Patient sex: M
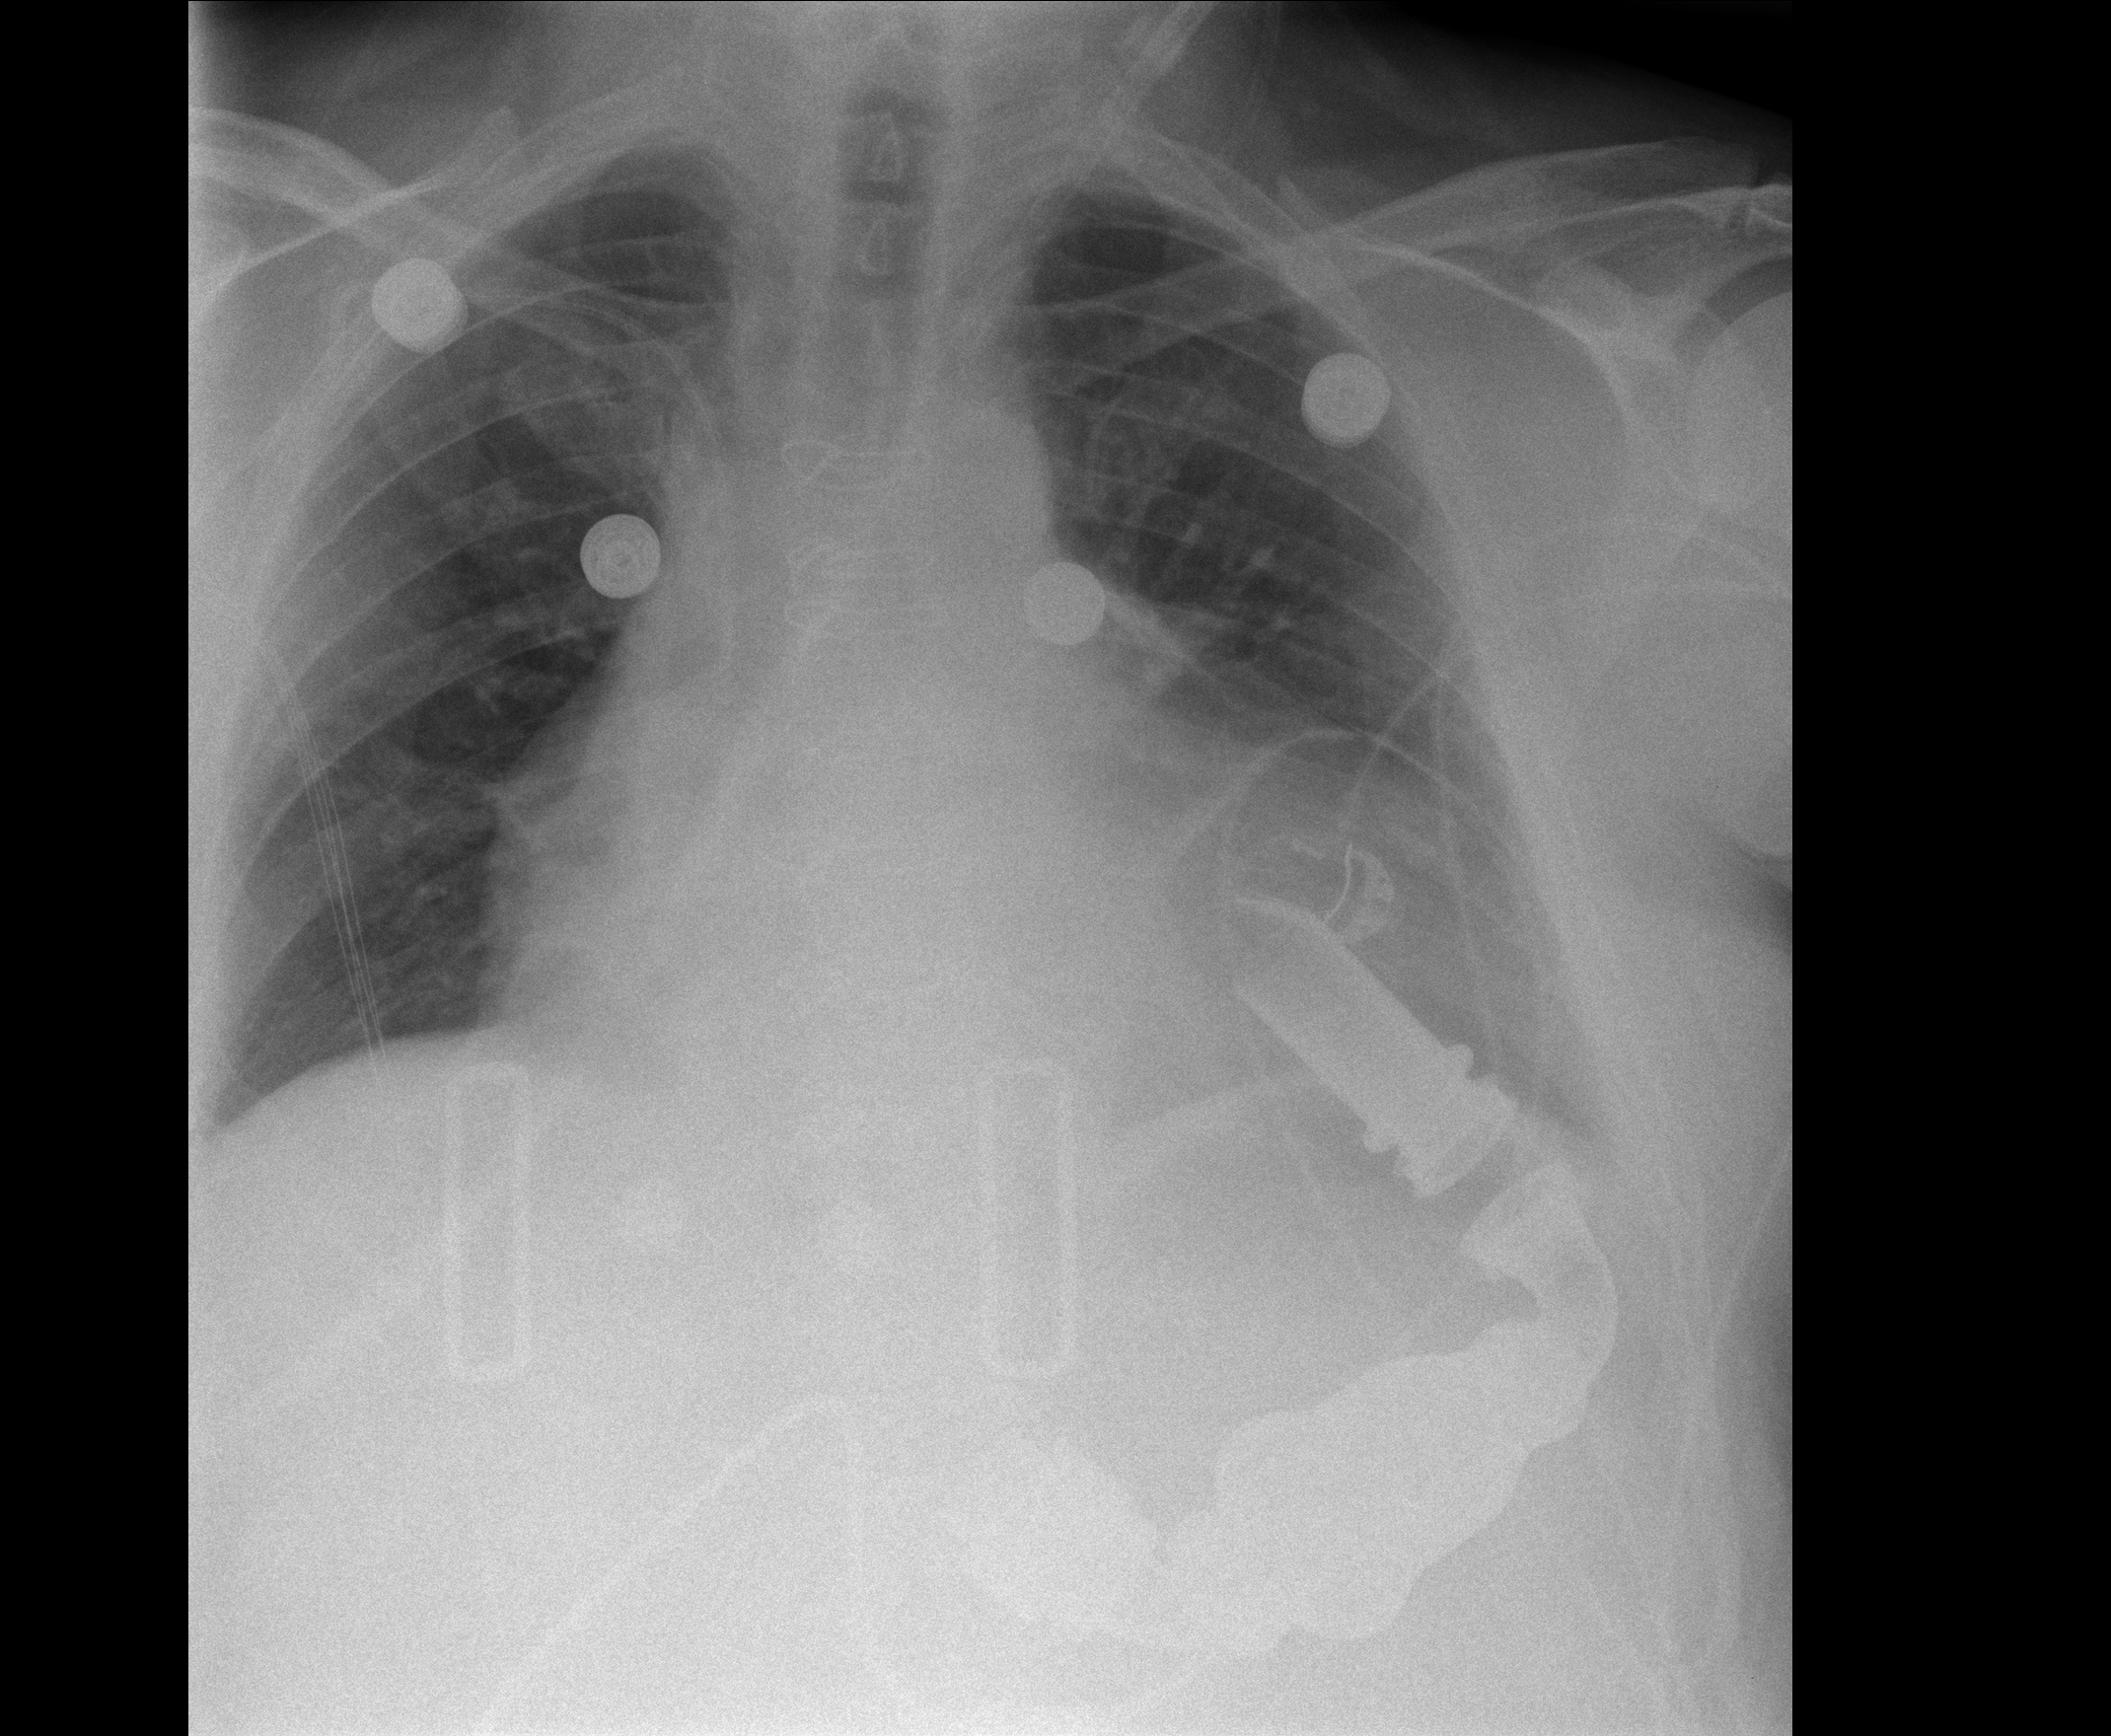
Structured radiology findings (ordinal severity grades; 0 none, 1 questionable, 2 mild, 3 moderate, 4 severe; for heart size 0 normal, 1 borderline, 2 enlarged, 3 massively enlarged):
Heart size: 2
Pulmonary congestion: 1
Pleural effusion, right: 0
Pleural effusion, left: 0
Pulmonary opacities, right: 0
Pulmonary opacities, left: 0
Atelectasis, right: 0
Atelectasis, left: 2